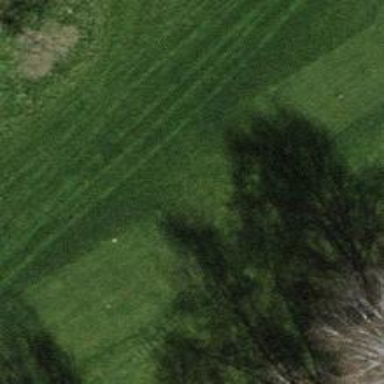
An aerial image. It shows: Golf tee on grassy land.